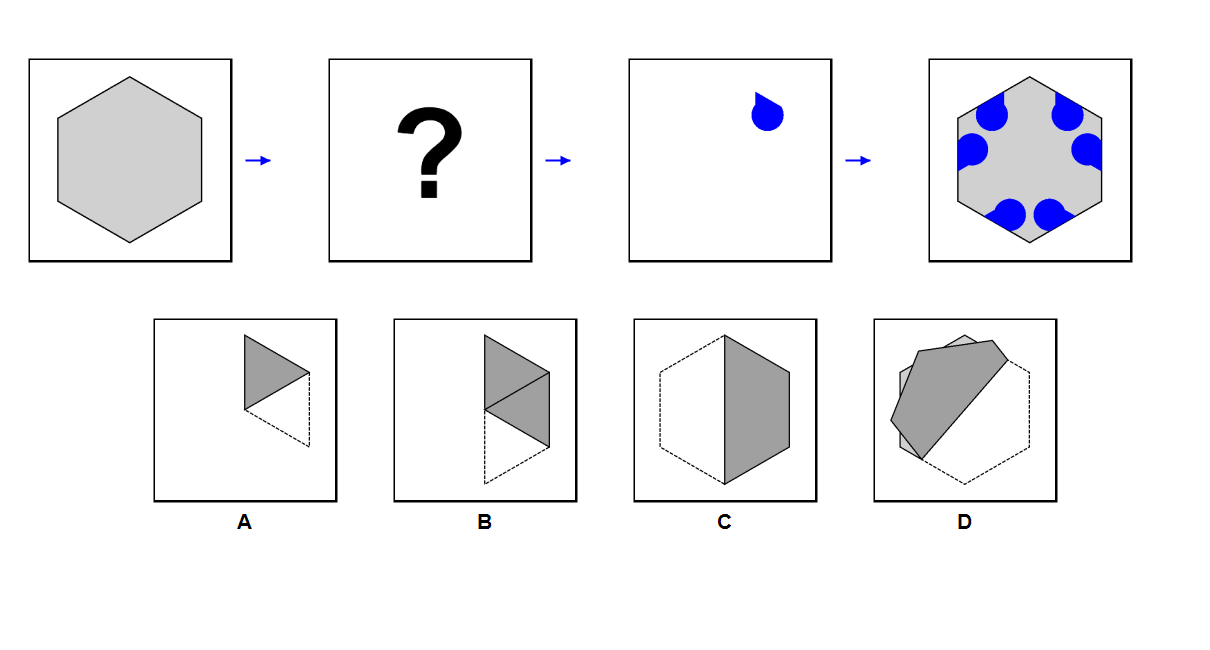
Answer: D